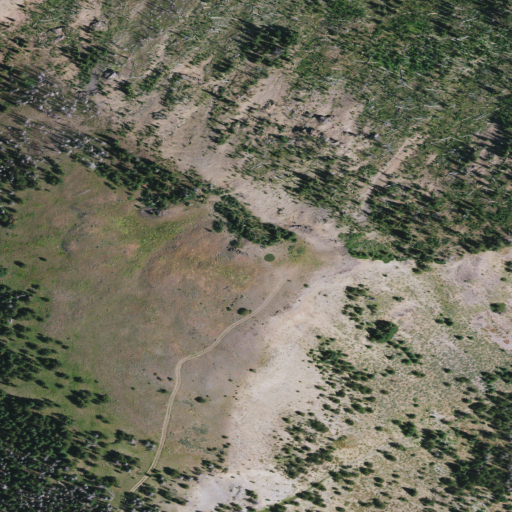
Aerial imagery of mountain in Oregon named Lookout Mountain containing shrub, evergreen forest, grassland, and barren land